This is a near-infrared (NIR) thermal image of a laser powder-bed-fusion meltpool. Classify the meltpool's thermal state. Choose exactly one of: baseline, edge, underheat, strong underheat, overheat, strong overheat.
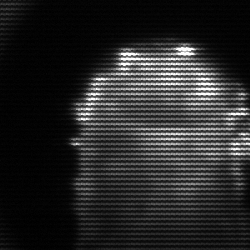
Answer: baseline